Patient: sex M, age 35
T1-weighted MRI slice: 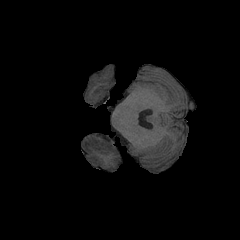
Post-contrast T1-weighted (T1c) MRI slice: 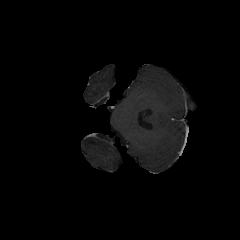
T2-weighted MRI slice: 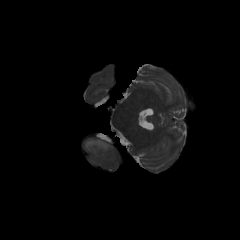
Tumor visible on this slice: yes
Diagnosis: Astrocytoma, IDH-mutant
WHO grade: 4